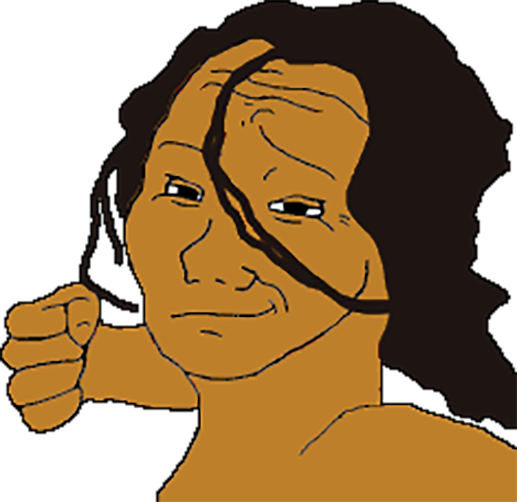
Label: 5_Smugjak